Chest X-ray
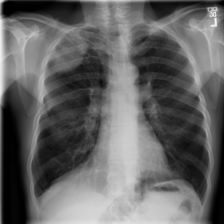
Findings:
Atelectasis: negative
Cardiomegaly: negative
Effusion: negative
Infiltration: negative
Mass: positive
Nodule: negative
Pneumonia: negative
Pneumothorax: negative
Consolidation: negative
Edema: negative
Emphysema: negative
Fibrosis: negative
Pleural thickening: negative
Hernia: negative